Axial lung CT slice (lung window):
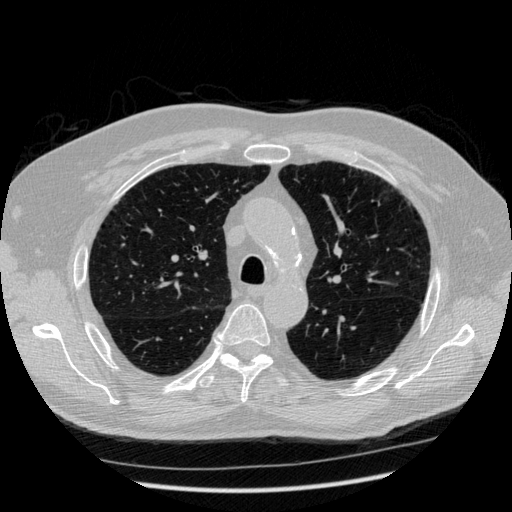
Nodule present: no